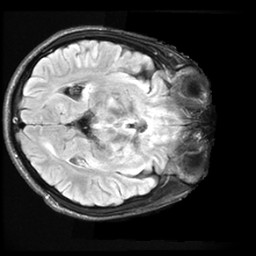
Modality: FLAIR
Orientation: axial
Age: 28
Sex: male
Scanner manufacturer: ge
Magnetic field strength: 3 T
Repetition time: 11 s
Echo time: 0.1497 s